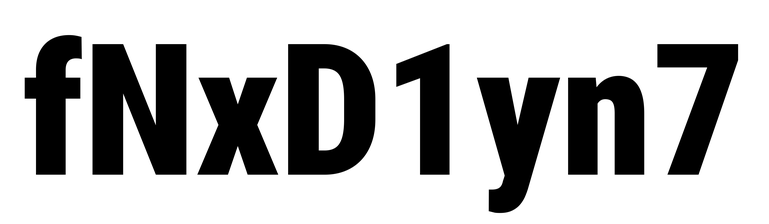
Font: Roboto_Condensed_Black